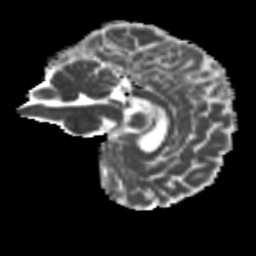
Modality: MD
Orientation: sagittal
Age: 26
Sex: male
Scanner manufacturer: siemens
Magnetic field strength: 3 T
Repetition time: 8.6 s
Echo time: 0.095 s